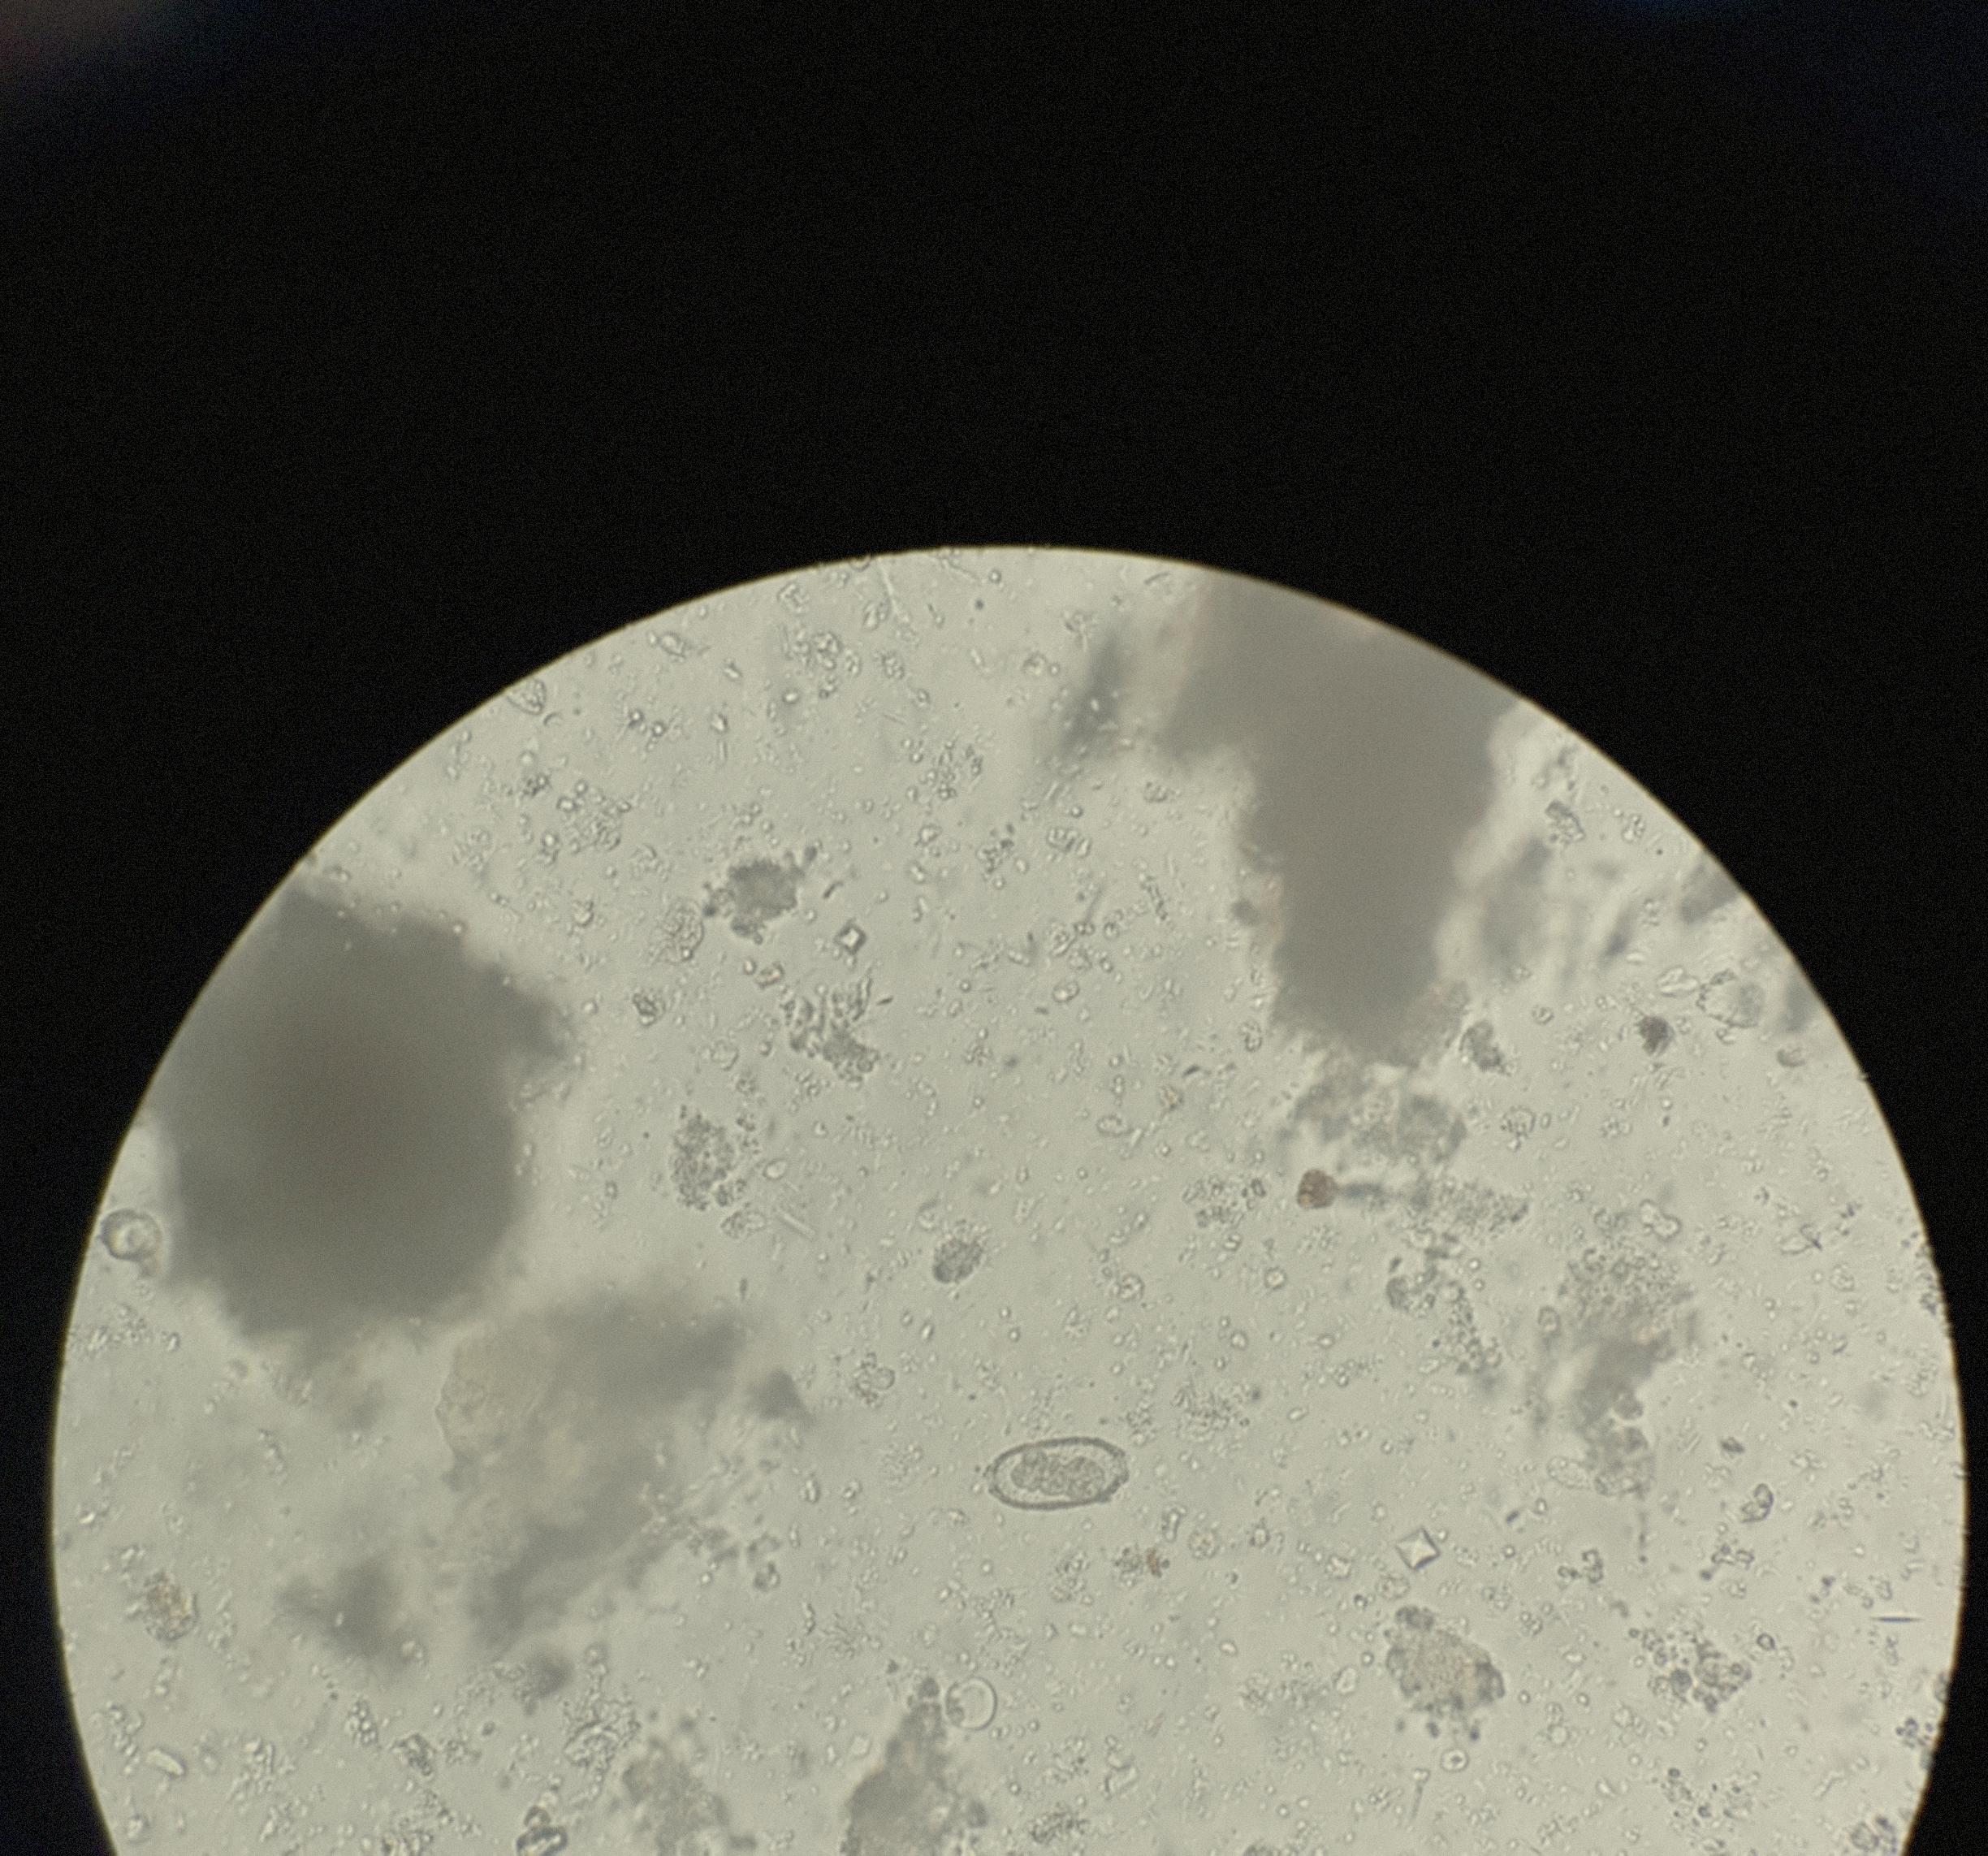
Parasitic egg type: Capillaria philippinensis